Question: I am working with a Danish dataset on immigrants by country of origin and age group. I transformed the data so I can see the top countries of origin for each age group.
I am plotting it using facet_wrap. What I would like to do is, since different age groups come from quite different areas, to show a different set of values for one axis in each facet. For example, those that are between 0 and 10 years old come from countries x,y and z, while those 10-20 years of age come from countries q, r, z and so on.
In my current version, it shows the entire set of values, including countries that are not in the top 10. I would like to show just the top ten countries of origin for each facet, in effect having different axis labels for each. (And, if it is possible, sorting by high to low for each facet).
Here is what I have so far:
'''
library(ggplot2)
library(reshape)
###load and inspect data
load(url('http://dl.dropbox.com/u/<PHONE>/dk_census.rda'))
head(dk_census)
###reshape for plotting--keep just a few age groups
dk_census.m <- melt(dk_census[dk_census$Age %in% c('0-9 ar', '10-19 ar','20-29 ar','30-39 ar'),c(1,2,4)])
###get top 10 observations for each age group, store in data frame
top10 <- by(dk_census.m[order(dk_census.m$Age,-dk_census.m$value),], dk_census.m$Age, head, n=10)
top10.df<-do.call("rbind", as.list(top10))
top10.df
###plot
ggplot(data=top10.df, aes(x=as.factor(Country), y=value)) +
geom_bar(stat="identity")+
coord_flip() +
facet_wrap(~Age)+
labs(title="Immigrants By Country by Age",x="Country of Origin",y="Population")
'''

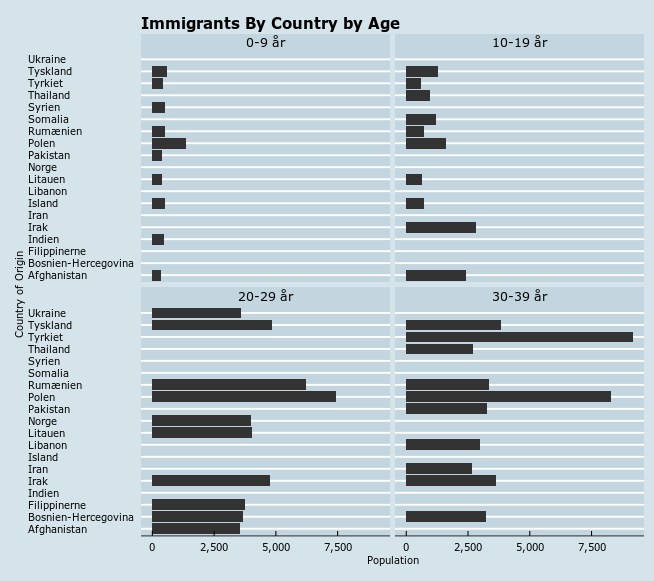
Answer: One option (that I actually strongly suspect you won't be happy with) is this:
'''
p <- ggplot(data=top10.df, aes(x=Country, y=value)) +
geom_bar(stat="identity")+
coord_flip() +
facet_wrap(~Age)+
labs(title="Immigrants By Country by Age",x="Country of Origin",y="Population")
pp <- dlply(.data=top10.df,.(Age),function(x) {x$Country <- reorder(x$Country,x$value); p %+% x})
library(gridExtra)
do.call(grid.arrange,pp)
'''
(Edited to sort each graph.)
Keep in mind that the only reason faceting exists is to plot multiple panels that . So when you start asking to facet on some variable, have the scales be different (oh, and also sort them separately on each panel as well) what you're doing is really no longer faceting. It's just making four different plots and arranging them together.